Interaction volume radius: 5 \u00c5
Interaction volume height: 25 \u00c5
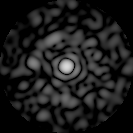
Disorder parameter: 0.8081